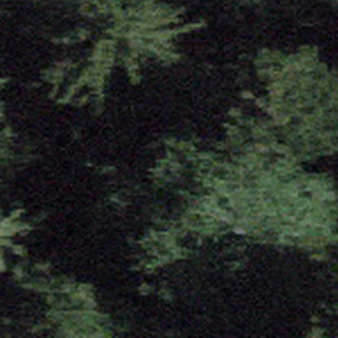
Label: other